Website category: auto
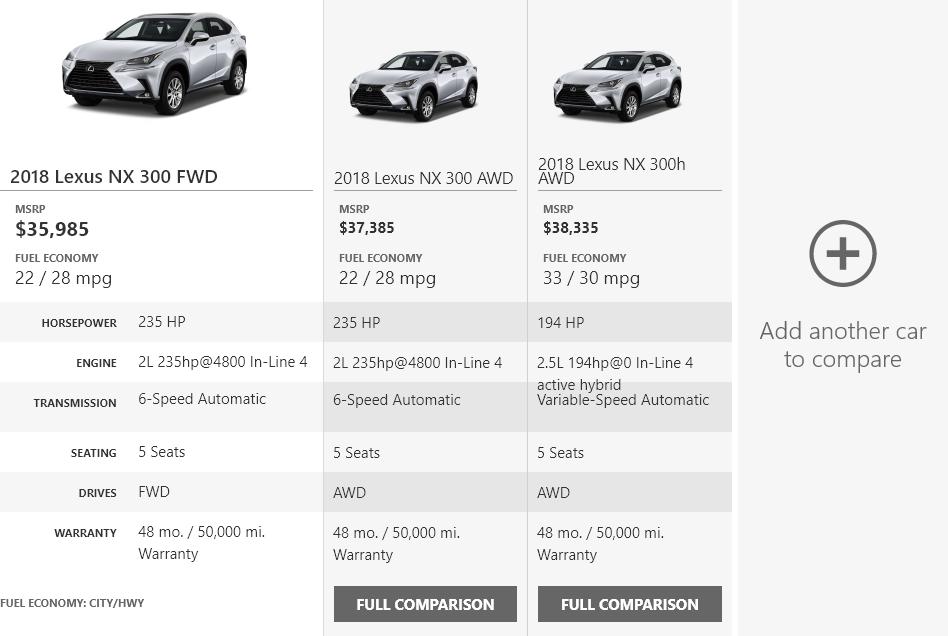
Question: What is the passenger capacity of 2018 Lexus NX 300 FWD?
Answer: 5 Seats

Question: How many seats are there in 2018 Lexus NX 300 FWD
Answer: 5 Seats

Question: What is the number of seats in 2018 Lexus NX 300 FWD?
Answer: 5 Seats

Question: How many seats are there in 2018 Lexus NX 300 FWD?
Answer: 5 Seats

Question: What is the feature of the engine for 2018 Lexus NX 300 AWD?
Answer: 2L 235hp@4800 In-Line 4

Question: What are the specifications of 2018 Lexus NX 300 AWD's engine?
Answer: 2L 235hp@4800 In-Line 4

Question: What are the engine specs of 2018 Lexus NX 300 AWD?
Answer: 2L 235hp@4800 In-Line 4

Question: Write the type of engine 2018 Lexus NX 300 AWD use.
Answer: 2L 235hp@4800 In-Line 4

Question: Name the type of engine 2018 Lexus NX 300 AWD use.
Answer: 2L 235hp@4800 In-Line 4

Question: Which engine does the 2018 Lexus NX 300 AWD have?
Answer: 2L 235hp@4800 In-Line 4

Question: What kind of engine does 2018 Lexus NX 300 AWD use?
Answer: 2L 235hp@4800 In-Line 4

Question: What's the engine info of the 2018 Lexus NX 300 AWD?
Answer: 2L 235hp@4800 In-Line 4

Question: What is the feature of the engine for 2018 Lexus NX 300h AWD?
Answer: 2.5L 194hp@0 In-Line 4 active hybrid

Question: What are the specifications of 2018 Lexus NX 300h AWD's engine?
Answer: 2.5L 194hp@0 In-Line 4 active hybrid

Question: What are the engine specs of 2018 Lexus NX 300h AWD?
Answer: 2.5L 194hp@0 In-Line 4 active hybrid

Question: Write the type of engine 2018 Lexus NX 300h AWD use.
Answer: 2.5L 194hp@0 In-Line 4 active hybrid

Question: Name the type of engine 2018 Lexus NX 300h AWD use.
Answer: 2.5L 194hp@0 In-Line 4 active hybrid

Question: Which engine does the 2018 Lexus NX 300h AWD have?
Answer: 2.5L 194hp@0 In-Line 4 active hybrid

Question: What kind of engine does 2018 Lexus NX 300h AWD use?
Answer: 2.5L 194hp@0 In-Line 4 active hybrid

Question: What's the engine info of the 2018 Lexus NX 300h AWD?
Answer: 2.5L 194hp@0 In-Line 4 active hybrid

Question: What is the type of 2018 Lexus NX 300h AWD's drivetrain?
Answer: AWD

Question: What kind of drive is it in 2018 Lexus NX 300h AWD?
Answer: AWD

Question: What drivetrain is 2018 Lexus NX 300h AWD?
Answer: AWD

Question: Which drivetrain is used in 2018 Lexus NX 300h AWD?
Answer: AWD

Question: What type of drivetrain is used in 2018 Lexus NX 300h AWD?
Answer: AWD

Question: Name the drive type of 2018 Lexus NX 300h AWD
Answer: AWD

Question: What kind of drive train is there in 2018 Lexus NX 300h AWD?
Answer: AWD

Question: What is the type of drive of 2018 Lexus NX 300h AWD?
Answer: AWD

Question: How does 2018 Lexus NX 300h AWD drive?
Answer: AWD

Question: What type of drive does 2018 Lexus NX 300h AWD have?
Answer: AWD

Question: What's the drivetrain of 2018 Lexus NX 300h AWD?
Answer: AWD

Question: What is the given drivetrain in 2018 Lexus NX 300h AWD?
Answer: AWD

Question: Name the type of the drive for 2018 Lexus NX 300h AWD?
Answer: AWD

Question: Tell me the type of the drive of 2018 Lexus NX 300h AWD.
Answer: AWD

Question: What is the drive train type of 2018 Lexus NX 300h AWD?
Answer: AWD

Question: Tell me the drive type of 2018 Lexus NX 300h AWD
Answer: AWD

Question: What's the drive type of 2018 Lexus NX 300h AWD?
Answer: AWD

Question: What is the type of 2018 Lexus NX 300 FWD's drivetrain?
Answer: FWD

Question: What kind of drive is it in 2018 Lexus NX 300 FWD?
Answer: FWD

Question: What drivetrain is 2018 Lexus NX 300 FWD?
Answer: FWD

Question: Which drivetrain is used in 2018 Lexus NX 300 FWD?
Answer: FWD

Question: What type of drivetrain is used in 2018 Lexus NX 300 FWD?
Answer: FWD

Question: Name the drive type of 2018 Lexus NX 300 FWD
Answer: FWD

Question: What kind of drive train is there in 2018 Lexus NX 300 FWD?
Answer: FWD

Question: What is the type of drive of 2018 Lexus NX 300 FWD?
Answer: FWD

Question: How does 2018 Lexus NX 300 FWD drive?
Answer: FWD

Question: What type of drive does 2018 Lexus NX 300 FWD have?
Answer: FWD

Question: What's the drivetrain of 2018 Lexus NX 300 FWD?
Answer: FWD

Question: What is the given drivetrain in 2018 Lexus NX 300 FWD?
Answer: FWD

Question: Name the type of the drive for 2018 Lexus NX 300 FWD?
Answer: FWD

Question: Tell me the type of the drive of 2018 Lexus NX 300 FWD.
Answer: FWD

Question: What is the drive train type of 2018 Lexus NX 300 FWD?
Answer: FWD

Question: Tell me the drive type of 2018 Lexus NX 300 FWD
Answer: FWD

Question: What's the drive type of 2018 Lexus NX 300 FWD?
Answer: FWD

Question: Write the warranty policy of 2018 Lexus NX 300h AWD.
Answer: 48 mo. / 50,000 mi. Warranty

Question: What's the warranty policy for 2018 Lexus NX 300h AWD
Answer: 48 mo. / 50,000 mi. Warranty

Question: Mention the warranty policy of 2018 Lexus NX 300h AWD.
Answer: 48 mo. / 50,000 mi. Warranty

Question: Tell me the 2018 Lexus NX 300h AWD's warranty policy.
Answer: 48 mo. / 50,000 mi. Warranty